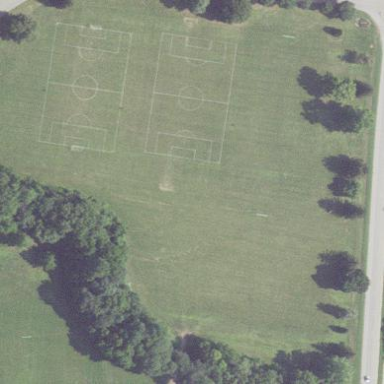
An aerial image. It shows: Soccer pitch for leisure land activities.